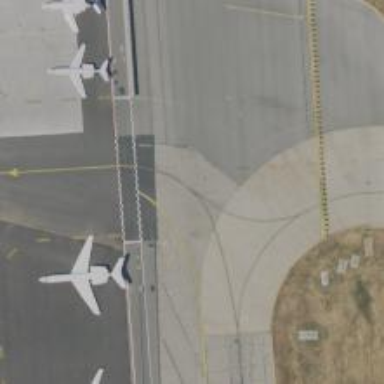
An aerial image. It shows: View of taxiway at the airport.